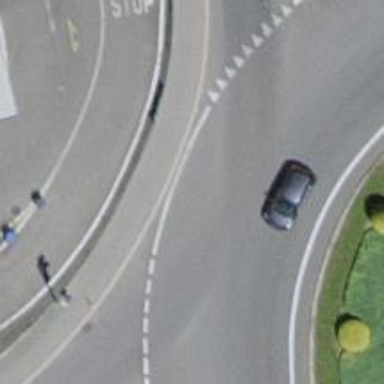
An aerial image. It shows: Secondary road with asphalt surface leading to roundabout junction.